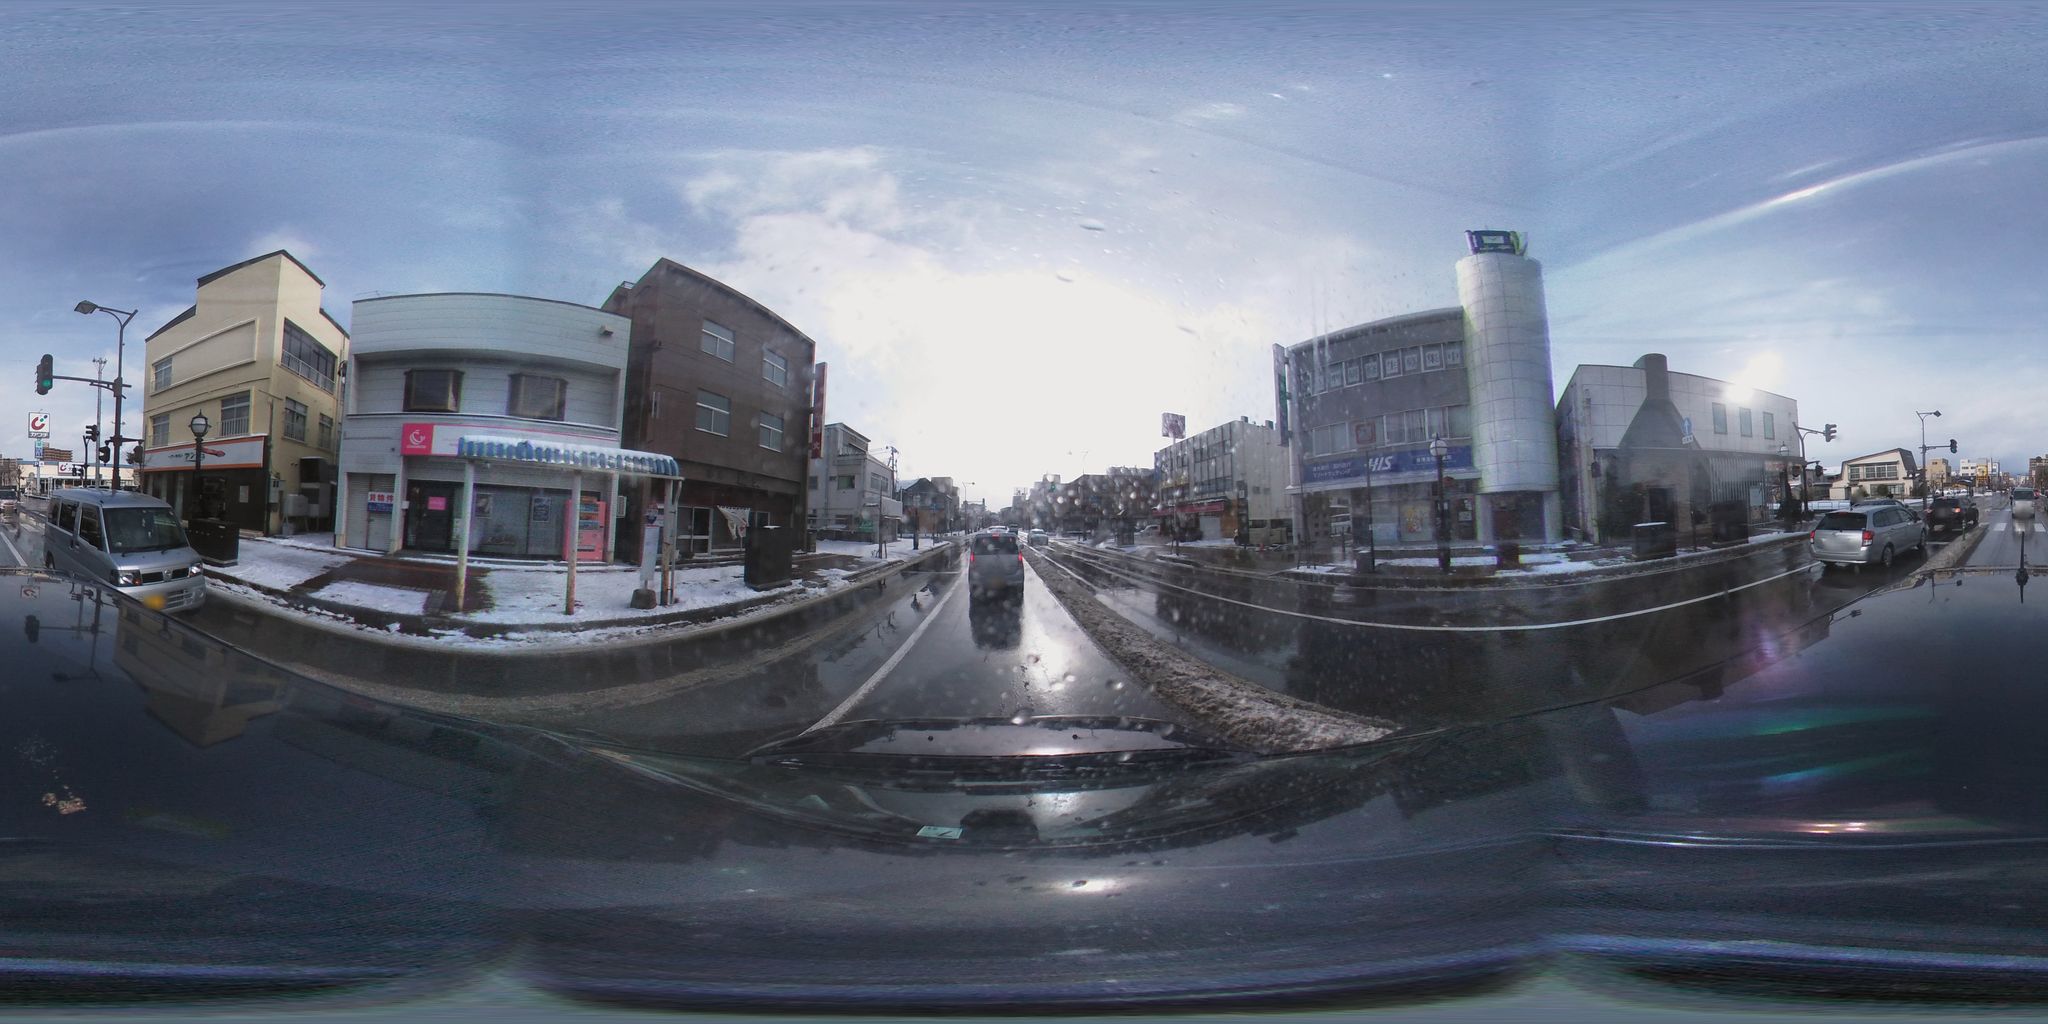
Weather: snowy
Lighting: day
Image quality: good
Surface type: cycling surface
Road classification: trunk
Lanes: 2.0
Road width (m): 3.5
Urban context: urban centre
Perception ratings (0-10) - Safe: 1.47, Lively: 7.89, Beautiful: 4.21, Boring: 2.51, Depressing: 4.39, Wealthy: 2.11